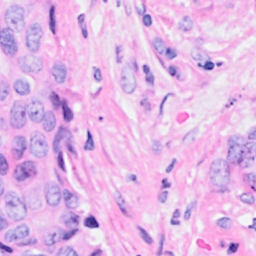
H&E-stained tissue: Breast